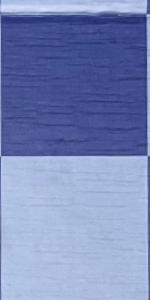
Label: Empty